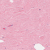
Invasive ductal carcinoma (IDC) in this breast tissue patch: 0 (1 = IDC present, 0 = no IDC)